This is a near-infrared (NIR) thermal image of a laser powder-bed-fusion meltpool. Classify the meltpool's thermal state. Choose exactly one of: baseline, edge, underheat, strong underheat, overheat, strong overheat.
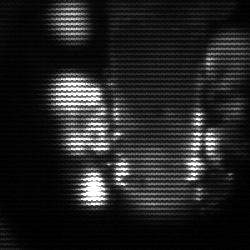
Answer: strong underheat